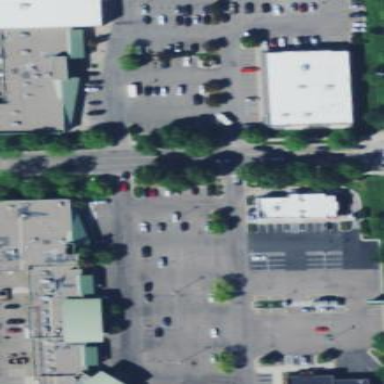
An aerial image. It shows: Retail area.